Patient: sex M, age 47
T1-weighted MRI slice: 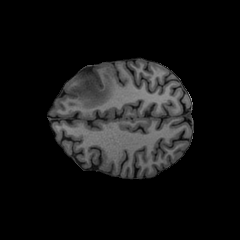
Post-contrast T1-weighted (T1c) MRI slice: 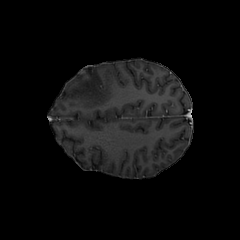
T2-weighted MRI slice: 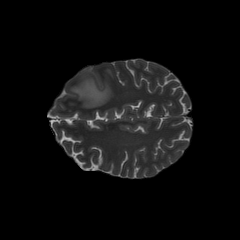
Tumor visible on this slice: yes
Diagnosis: Glioblastoma, IDH-wildtype
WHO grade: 4